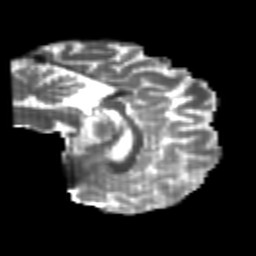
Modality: T2w
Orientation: sagittal
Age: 22
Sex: male
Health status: healthy
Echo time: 0.074 s